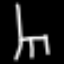
Label: chair